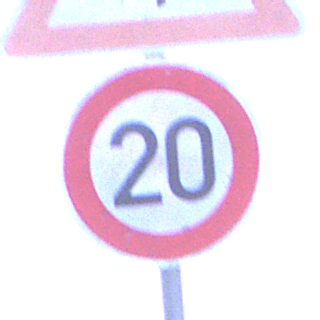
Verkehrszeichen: Geschwindigkeit20
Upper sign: FlugbetriebLinks
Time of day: SunriseSunset
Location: Outdoor (Urban)
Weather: Overcast
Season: NotSpecified
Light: Natural